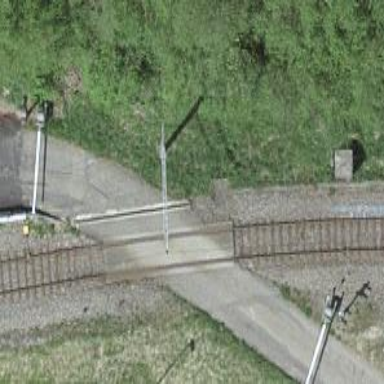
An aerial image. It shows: Level crossing along the railway.